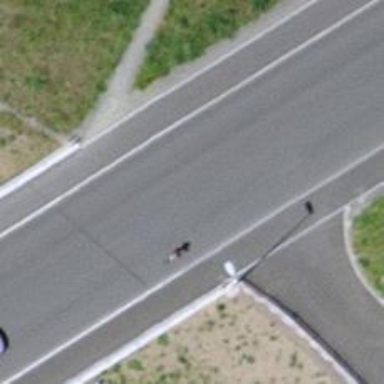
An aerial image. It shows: Tertiary road with designated cycle lane.